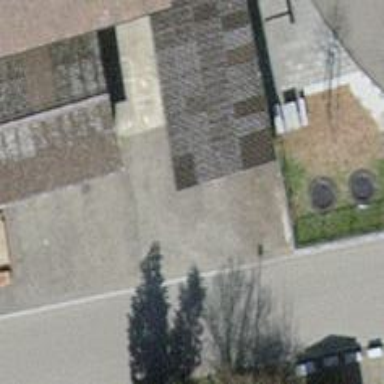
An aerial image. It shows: View of roof of building.